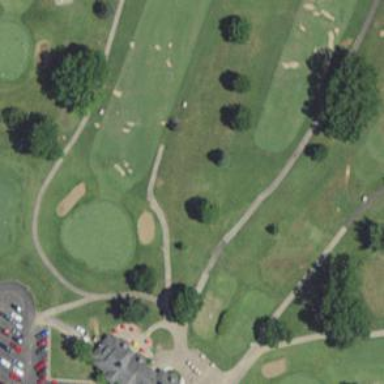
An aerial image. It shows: Path for both roads and golfers.